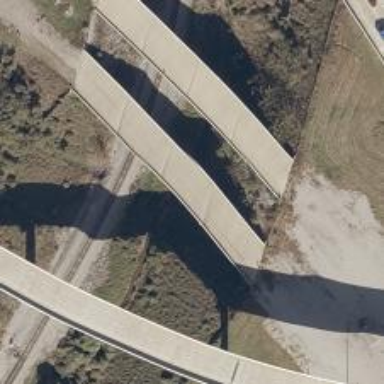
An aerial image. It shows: Asphalt surface on bridge.